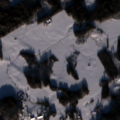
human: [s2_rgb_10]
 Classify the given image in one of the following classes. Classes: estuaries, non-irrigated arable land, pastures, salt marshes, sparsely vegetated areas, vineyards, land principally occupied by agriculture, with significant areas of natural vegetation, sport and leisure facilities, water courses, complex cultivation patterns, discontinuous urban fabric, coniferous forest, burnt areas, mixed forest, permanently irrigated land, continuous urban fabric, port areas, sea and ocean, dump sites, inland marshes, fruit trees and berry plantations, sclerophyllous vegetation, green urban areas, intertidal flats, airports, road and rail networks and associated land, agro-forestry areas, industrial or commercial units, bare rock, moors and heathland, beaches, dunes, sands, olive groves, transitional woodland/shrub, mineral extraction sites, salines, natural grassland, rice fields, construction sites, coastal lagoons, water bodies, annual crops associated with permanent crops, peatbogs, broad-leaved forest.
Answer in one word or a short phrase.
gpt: non-irrigated arable land, land principally occupied by agriculture, with significant areas of natural vegetation, mixed forest, transitional woodland/shrub